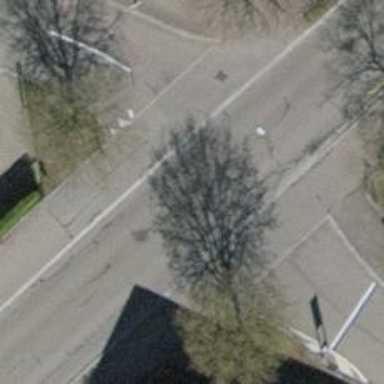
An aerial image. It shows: Residential road with asphalt surface and separate sidewalk.